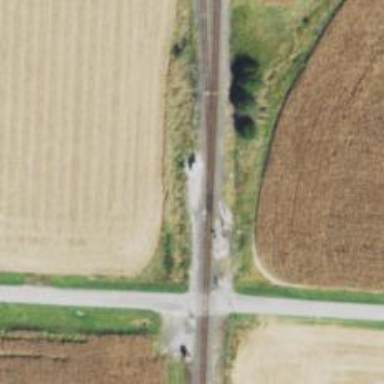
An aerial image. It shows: Railway spur junction.